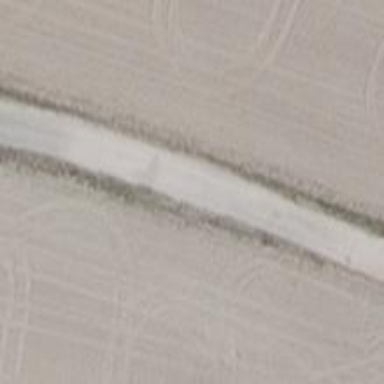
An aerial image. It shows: Track road with grade3 tracktype.